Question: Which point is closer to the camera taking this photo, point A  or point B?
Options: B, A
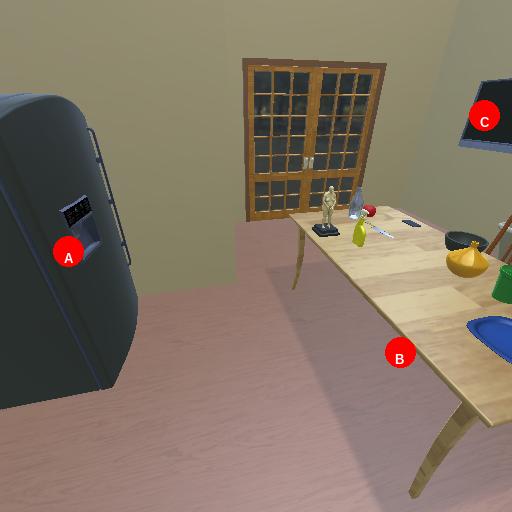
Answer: B